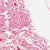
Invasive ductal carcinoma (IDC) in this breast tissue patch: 0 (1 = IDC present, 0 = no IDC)